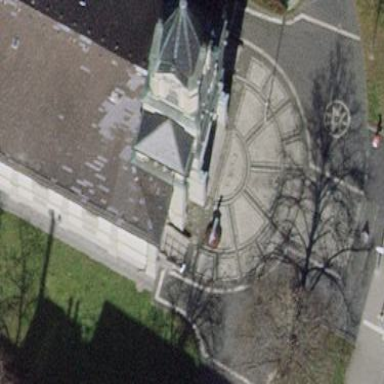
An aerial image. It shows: Beige building with pyramidal bell tower. The roof is made of dark gray roof tiles.